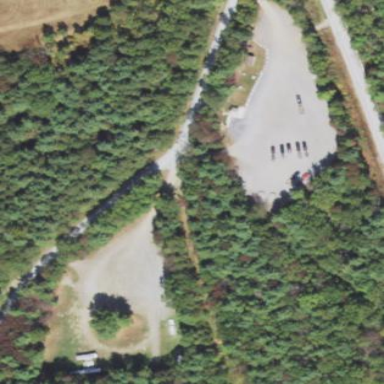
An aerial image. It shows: Caravan site with parking amenities and tents available.